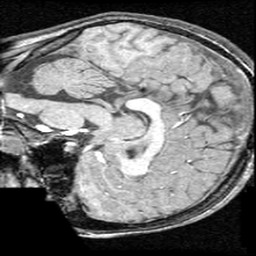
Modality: T1w
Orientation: sagittal
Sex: male
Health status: ill
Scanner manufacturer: ge
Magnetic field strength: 1.5 T
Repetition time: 21 s
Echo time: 0.008 s